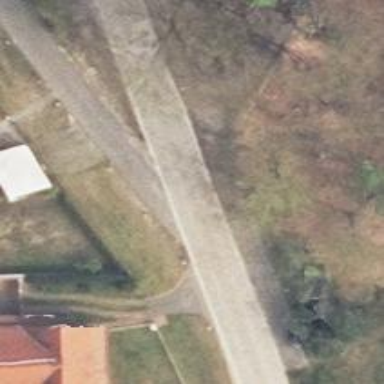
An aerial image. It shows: Secondary road.